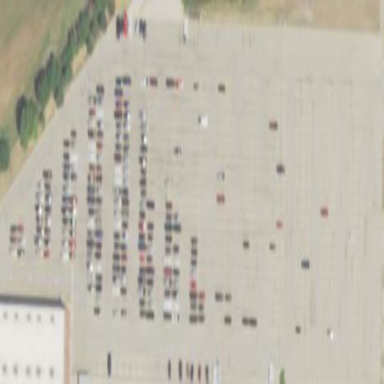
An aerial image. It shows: Parking area with surface.